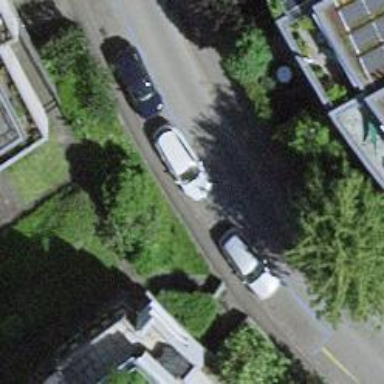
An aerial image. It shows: Residential road with asphalt surface and opposite cycleway.